Field crop: maize
Growth stage: 2
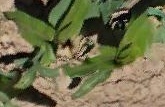
Species: maize